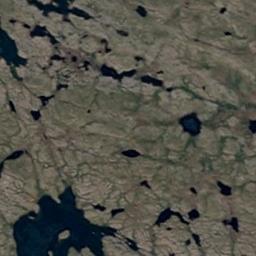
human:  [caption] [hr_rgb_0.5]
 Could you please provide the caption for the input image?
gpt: About ten percent of this wetland is water .

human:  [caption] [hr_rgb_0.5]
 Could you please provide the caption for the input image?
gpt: There are many different shapes and sizes of water around the wetlands .

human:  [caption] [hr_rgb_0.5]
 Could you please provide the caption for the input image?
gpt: Brown trivial bare land in the river in a wetland .

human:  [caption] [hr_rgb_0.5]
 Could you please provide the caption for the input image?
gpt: The wetland consists of bare land and water .

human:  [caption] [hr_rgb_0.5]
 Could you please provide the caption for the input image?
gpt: There are some water areas and bare land on the wetland .